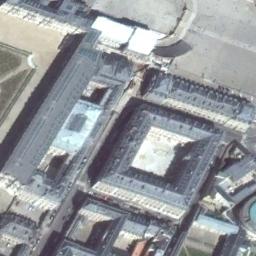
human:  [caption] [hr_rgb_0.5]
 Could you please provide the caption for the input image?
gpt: Many buildings of different shapes and sizes are beside the palace .

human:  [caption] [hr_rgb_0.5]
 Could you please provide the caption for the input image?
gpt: The central part of the palace is a circular building .

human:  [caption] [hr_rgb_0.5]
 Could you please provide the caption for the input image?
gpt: The palace is on the open place next to some buildings .

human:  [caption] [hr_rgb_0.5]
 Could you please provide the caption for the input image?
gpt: There are some black buildings in the palace .

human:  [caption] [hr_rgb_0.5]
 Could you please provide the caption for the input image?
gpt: The gray palace has some palaces and courtyards .